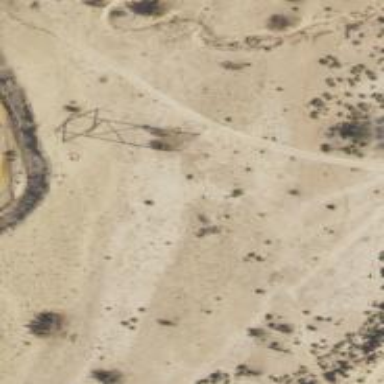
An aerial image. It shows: Power tower.